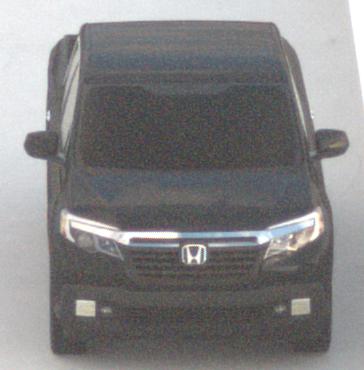
Make: Honda
Model: Ridgeline
Detailed model: Gen. 2
Model produced from: 2016
Model produced until: 2020
Doors: 4
Color: black
Road condition: dry road
Daytime: sunrise or sunset
Contrast: low contrast